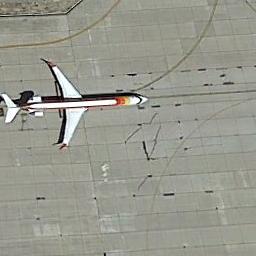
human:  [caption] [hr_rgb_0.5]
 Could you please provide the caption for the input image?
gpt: There is a white plane on the runway .